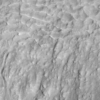
Label: not_dusty